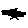
Label: tree